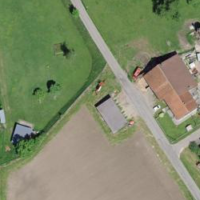
EUNIS habitat code: 24
Species observed at this site:
Tettigonia viridissima